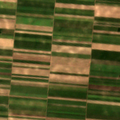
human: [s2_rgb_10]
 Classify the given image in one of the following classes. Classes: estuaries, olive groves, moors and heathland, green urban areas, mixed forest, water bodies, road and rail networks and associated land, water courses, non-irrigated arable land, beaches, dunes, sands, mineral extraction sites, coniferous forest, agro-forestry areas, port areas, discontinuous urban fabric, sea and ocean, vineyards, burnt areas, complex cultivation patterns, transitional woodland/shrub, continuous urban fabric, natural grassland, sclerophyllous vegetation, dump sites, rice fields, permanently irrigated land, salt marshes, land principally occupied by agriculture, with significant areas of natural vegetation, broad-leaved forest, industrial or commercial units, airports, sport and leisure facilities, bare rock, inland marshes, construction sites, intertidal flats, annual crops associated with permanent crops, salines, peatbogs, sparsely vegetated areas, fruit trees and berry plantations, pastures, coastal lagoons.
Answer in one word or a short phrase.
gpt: non-irrigated arable land